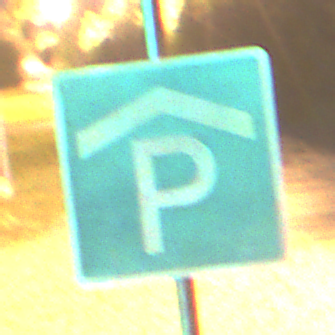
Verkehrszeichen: Parkhaus
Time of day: Night
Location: Outdoor (Urban)
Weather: PartlyCloudy
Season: NotSpecified
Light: Artificial